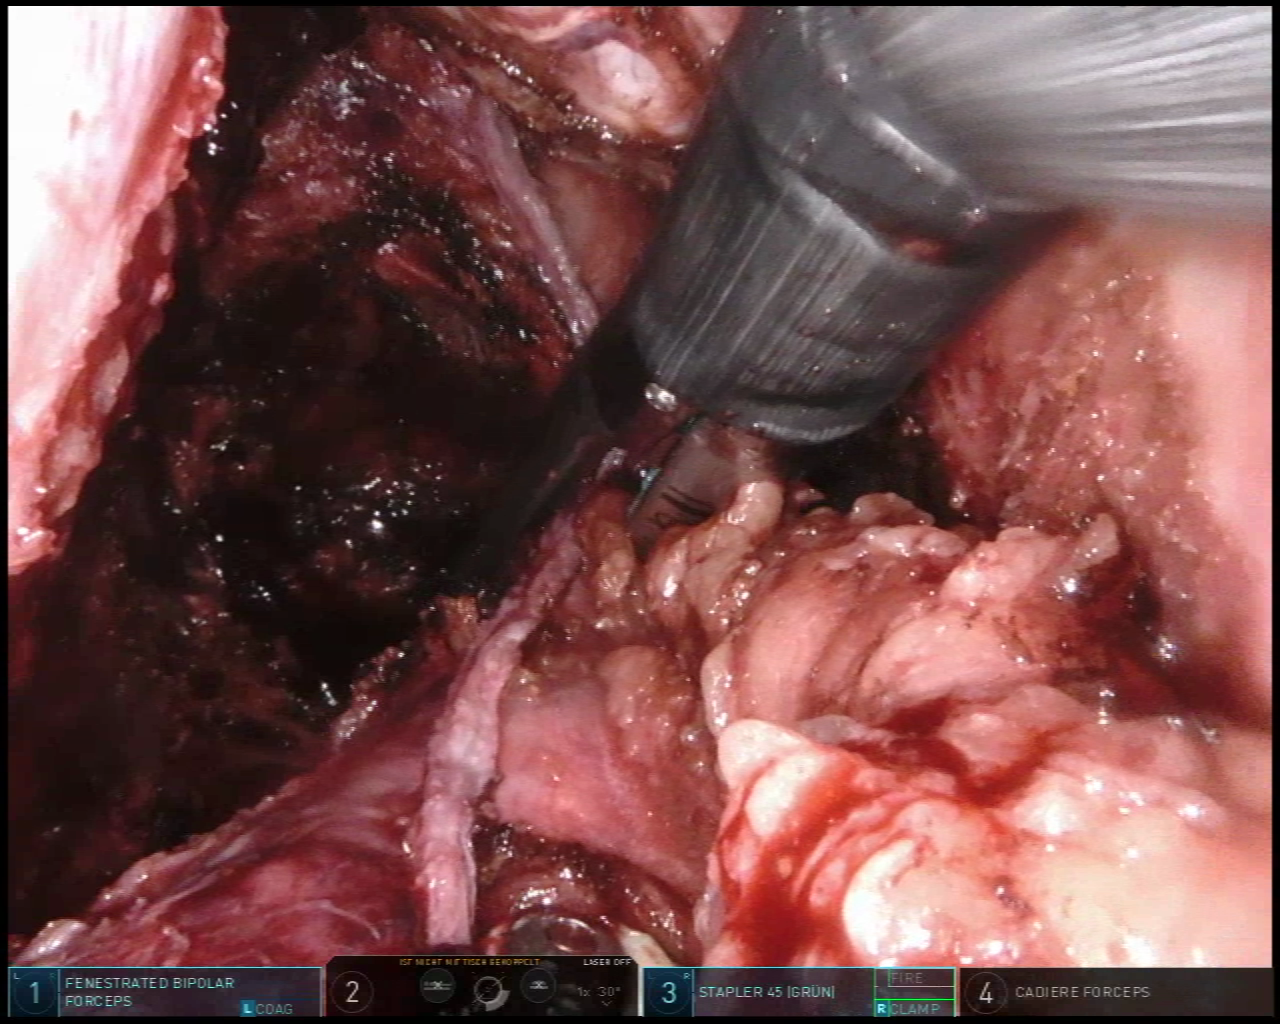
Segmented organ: vesicular_glands
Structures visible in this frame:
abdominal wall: no
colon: no
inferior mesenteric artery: no
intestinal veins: no
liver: no
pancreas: no
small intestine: no
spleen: no
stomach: no
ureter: no
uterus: no
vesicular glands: yes